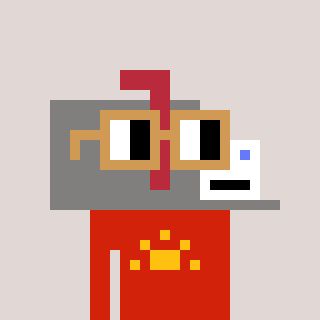
a pixel art character with square brown glasses, a mailbox-shaped head and a red-colored body on a warm background